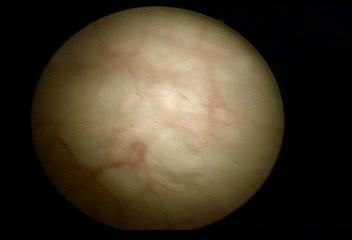
Modality: WLC
Class: Normal mucosa
Bladder cancer association: No